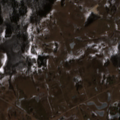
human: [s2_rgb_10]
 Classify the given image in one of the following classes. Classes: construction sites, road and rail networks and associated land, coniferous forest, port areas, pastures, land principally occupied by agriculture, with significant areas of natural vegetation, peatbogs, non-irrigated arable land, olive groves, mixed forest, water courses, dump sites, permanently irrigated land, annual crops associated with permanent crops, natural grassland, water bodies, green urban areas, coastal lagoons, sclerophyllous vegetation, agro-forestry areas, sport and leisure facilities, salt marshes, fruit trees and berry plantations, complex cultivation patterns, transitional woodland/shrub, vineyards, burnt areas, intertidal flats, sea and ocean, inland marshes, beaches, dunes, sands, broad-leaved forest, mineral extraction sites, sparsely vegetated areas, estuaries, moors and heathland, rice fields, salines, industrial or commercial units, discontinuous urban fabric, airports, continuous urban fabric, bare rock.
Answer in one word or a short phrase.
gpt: pastures, complex cultivation patterns, land principally occupied by agriculture, with significant areas of natural vegetation, mixed forest